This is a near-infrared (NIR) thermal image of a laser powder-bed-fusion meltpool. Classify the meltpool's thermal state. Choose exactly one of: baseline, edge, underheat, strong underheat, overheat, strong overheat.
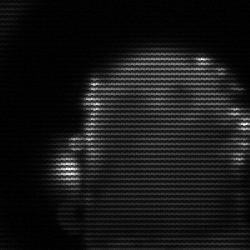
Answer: baseline